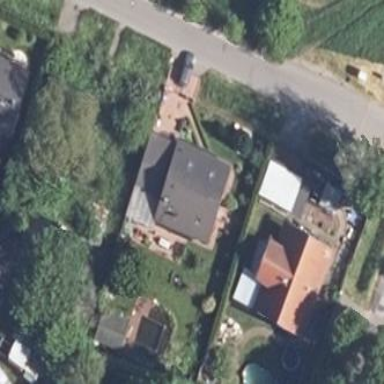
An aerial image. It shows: Gabled roof on residential building.